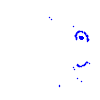
Particle: proton